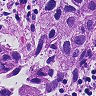
Metastatic tissue present: yes